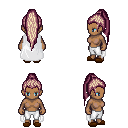
a pixel art fantasy rpg character, female body template, human, dark skin, white cape, white pants, white blonde extra-long topknot hairstyle, brown slippers, four views (front, back, left, right), 2x2 character sprite sheet, small pixel art, hard edges, no anti-aliasing